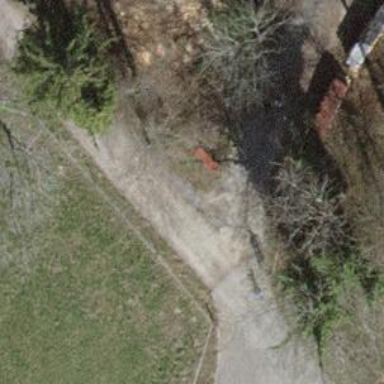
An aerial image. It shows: Bench for seating.